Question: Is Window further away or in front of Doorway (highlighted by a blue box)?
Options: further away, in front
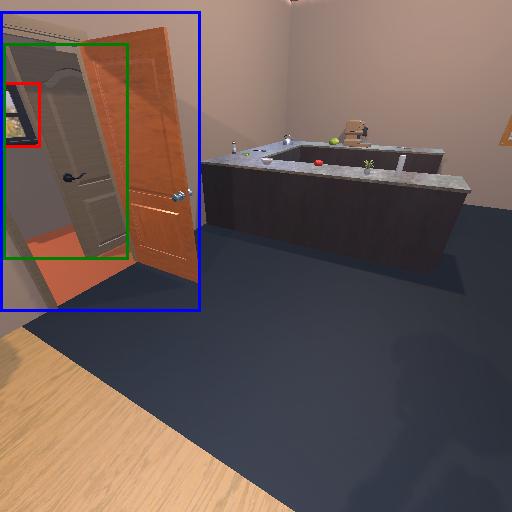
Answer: further away